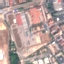
Land use / land cover class: Industrial